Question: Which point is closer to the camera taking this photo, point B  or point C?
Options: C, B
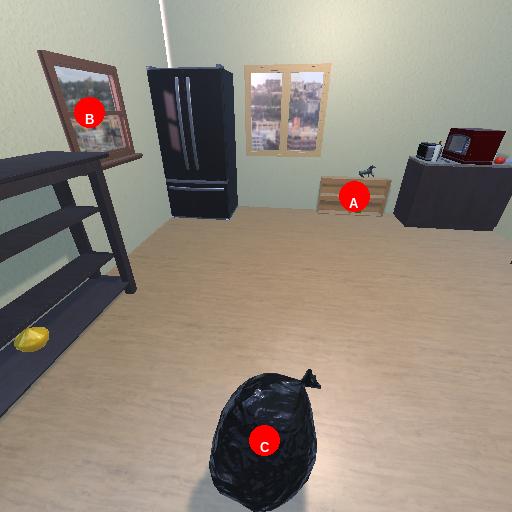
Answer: C